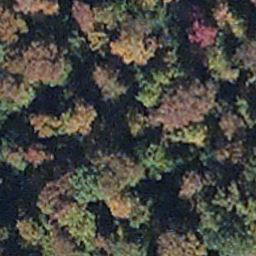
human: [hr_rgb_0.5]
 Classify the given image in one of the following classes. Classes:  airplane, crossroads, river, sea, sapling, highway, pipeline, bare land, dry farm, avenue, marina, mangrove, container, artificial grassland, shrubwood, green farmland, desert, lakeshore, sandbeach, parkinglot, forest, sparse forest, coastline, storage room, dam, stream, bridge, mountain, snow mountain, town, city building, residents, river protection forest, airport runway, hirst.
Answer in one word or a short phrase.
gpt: mangrove